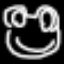
Label: frog